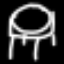
Label: chair